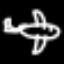
Label: airplane